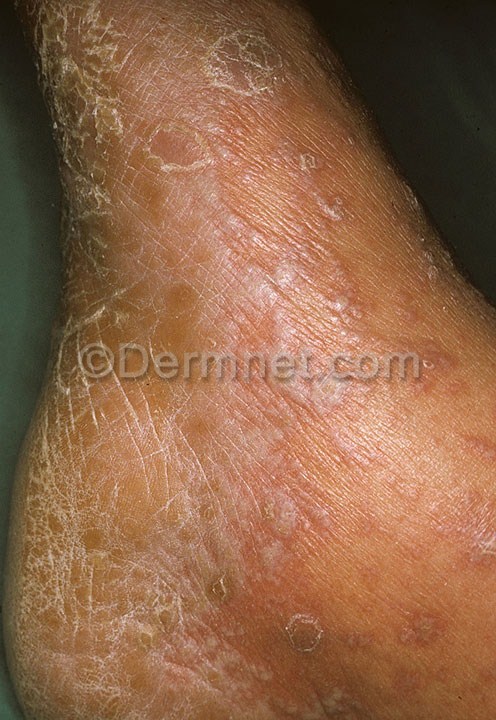
Disease: Nail Fungus and other Nail Disease